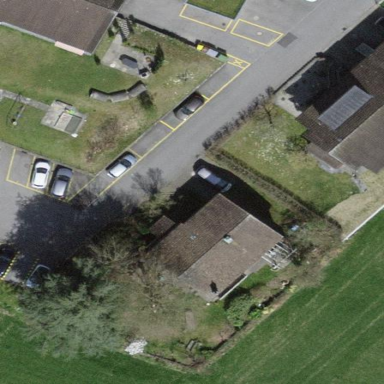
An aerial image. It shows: Parking available on the street side with parallel orientation.